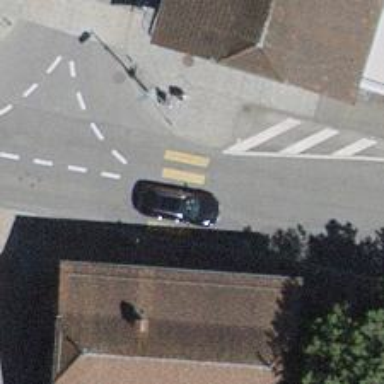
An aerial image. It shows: Uncontrolled crossing on the road.